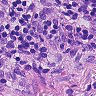
Metastatic tissue present: yes